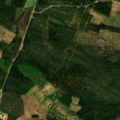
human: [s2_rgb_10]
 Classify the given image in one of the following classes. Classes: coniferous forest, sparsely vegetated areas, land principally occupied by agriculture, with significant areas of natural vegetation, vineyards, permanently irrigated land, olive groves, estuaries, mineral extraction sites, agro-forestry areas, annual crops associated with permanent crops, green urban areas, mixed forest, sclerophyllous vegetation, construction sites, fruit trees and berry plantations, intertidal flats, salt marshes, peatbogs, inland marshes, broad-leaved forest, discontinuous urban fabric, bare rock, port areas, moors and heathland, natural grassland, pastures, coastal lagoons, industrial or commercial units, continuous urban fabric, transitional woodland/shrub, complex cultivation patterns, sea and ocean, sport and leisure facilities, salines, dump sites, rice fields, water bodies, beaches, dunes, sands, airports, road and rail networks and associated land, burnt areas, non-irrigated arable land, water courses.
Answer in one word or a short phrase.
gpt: non-irrigated arable land, coniferous forest, mixed forest, transitional woodland/shrub